Question: I have a Spinner which is filled by a SimpleCursorAdapter within the onResume() method. The selection is also set in onResume: 'spinner.setSelection(x)'.
When I go to another activity and then go back to this activity, the Spinner shows the text of the first item, instead of the text of the selected item.
How do I fix this?
Here's my code:
'''
@Override
public void onResume(){
super.onResume();
fillSpinner();
}
private void fillSpinner() {
Db = new DbAdapter(this);
Db.open();
final Cursor cursor = Db.getCats(true,true);
startManagingCursor(cursor);
String[] from = new String[]{DbAdapter.KEY_NAME};
int[] to = new int[]{android.R.id.text1};
SimpleCursorAdapter adapter =
new SimpleCursorAdapter(this, android.R.layout.simple_spinner_item, cursor, from, to);
adapter.setDropDownViewResource(android.R.layout.simple_spinner_dropdown_item);
spinner.setAdapter(adapter);
spinner.setOnItemSelectedListener(new AdapterView.OnItemSelectedListener() {
public void onItemSelected(AdapterView<?> parent, View view, int pos, long id) {
cursor.moveToPosition(pos);
spinnerval = cursor.getInt(cursor.getColumnIndexOrThrow(DbAdapter._ID));
Log.d("spinnerval", spinnerval+"");
}
public void onNothingSelected(AdapterView<?> parent) {
}
});
spinner.setSelection(0);
int now = hour*60*60+minute*60;
Log.d("fillSpinner","now="+now+" / "+now/60.0/60.0);
cursor.moveToFirst();
while(cursor.moveToNext()){
int s = cursor.getInt(cursor.getColumnIndexOrThrow(DbAdapter.KEY_START));
int e = cursor.getInt(cursor.getColumnIndexOrThrow(DbAdapter.KEY_END));
if(e<s){
if(now>s){
e+=24*60*60;
}
else{
s-=24*60*60;
}
}
if(s<=now&&e>now){
spinner.setSelection(cursor.getPosition());
}
}
Db.close();
spinner.invalidate();
}
'''
Screenshot:

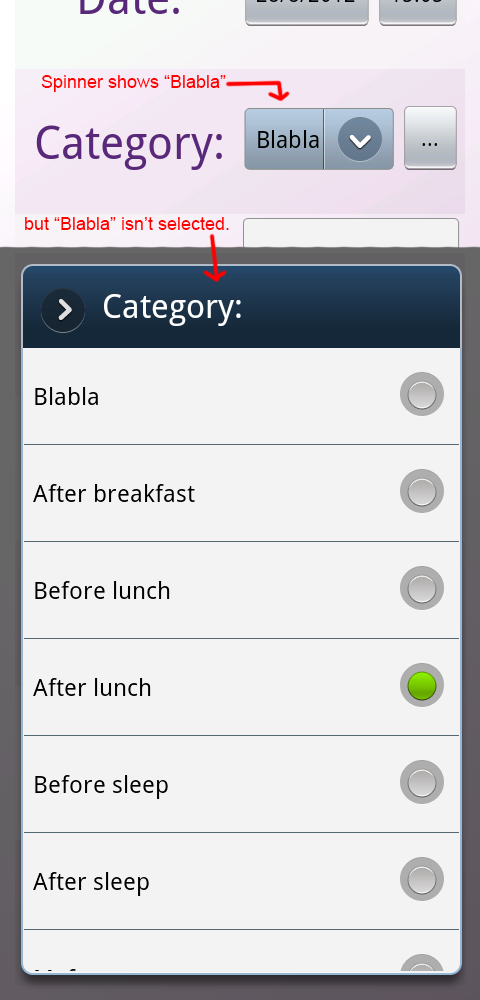
Answer: Changing 'spinner.setSelection(cursor.getPosition())' to 'spinner.setSelection(cursor.getPosition(),true)' did the trick.